Field crop: maize
Growth stage: 2
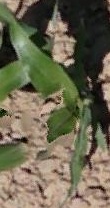
Species: maize